Question: I am using maps in Android provided by MapQuest, but implemented in the same way as Google Maps so the same question applies.
For the overlay item, I would like to use a layout with an ImageView and TextView as the TextView will be displaying some information. The problem is I can only seem to show a drawable as my overlay which must come from the Drawable folder.
Here is the code for adding the overlay item:
'''
private void loadSingleOverlay(TapControlledMap mapViewPassed, String title, String address)
{
Drawable icon = getResources().getDrawable(R.drawable.marker2);
OverlayItem newItem = new OverlayItem(point, title, address);
overlay = new ExtendedItemizedOverlay(icon);
overlay.addItem(newItem);
// add a tap listener
overlay.setTapListener(tapListener);
List<Overlay> listOfOverlays = mapViewPassed.getOverlays();
listOfOverlays.clear();
listOfOverlays.add(overlay);
mapViewPassed.invalidate();
}
'''
And the layout I want to inflate and use:
'''
<?xml version="1.0" encoding="utf-8"?>
<RelativeLayout xmlns:android="http://schemas.android.com/apk/res/android"
android:layout_width="match_parent"
android:layout_height="match_parent" >
<ImageView
android:layout_width="wrap_content"
android:layout_height="wrap_content"
android:src="@drawable/marker_red" />
<TextView
android:layout_width="wrap_content"
android:layout_height="wrap_content"
android:text="1" />
</RelativeLayout>
'''
Here is the result I am going for:

Thanks all
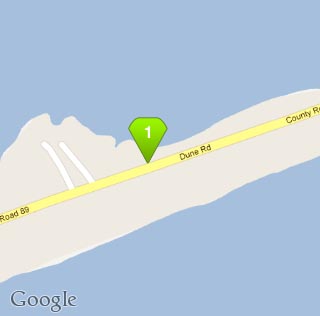
Answer: It's not easy. The only way I know is to create your view (e.g. layout with background and text view) and then render it as a bitmap.
'''
public static Bitmap loadBitmapFromView(View v) {
DisplayMetrics dm = v.getContext().getResources().getDisplayMetrics();
Bitmap b = Bitmap.createBitmap(Math.round(v.getMeasuredWidth() * dm.density), Math.round(v.getMeasuredHeight() * dm.density), Bitmap.Config.ARGB_8888);
Canvas c = new Canvas(b);
v.draw(c);
return b;
}
'''
You can then add to your map with something like below. You'll have to fiddle with the bounds depending on your marker view size.
'''
Drawable d = new BitmapDrawable(Utils.loadBitmapFromView(yourView));
d.setBounds(-35, -30, Math.round(d.getIntrinsicWidth() * dm.density) - 35, Math.round(d.getIntrinsicHeight() * dm.density) - 30);
overlayItem.setMarker(d);
overlayListView.add(overlay);
'''